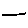
Label: line